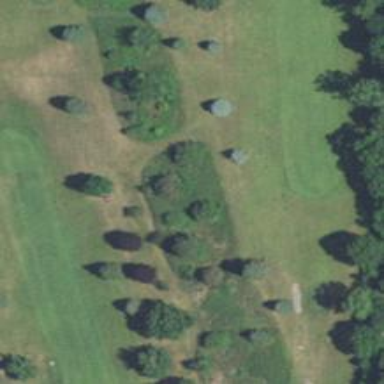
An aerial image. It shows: Path for golf carts.